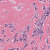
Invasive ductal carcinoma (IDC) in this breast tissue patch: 1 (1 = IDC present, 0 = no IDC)